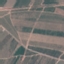
Label: PermanentCrop